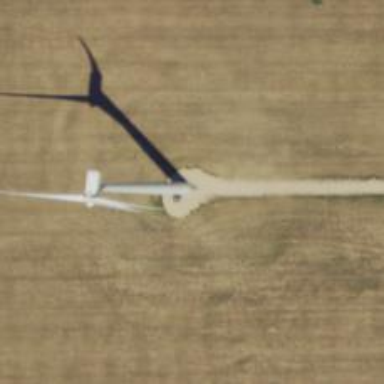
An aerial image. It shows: Wind generator in the form of horizontal axis wind turbine.